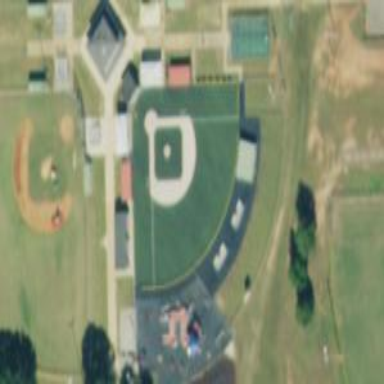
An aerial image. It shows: Baseball pitch for leisure land activities.